Question: i have next custom cells:

When i fill my table i do this:
'''
UITapGestureRecognizer *singleTap = [[UITapGestureRecognizer alloc] initWithTarget:self action:@selector(tapDetected)];
singleTap.numberOfTapsRequired = 1;
cell.iboPopImage.userInteractionEnabled = YES;
[cell.iboPopImage addGestureRecognizer:singleTap];
'''
I add tap event to this little highlighted image.
And here is the function-event:
I want to pass cell index into it, so i could operate with a needed cell
'''
-(void)tapDetected:(NSInteger *)index
{
//Some code to do
}
'''
But it doesn't allow me to write it like so:
'''
UITapGestureRecognizer *singleTap = [[UITapGestureRecognizer alloc] initWithTarget:self action:@selector(tapDetected:indexPath.row)];
'''
How to fix it?
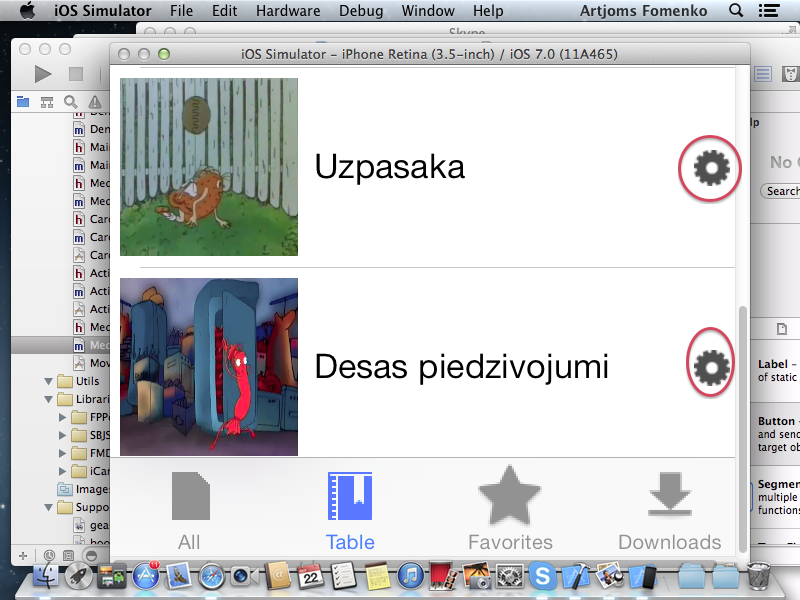
Answer: When using a gesture recognizer you don't get to choose the format of the action method that it will call, the method should be:
'''
- (void)tapDetected:(UITapGestureRecognizer *)sender
'''
you can then use 'sender' to get the view that was tapped on (and then maybe get its 'tag').
p.s. thats '@selector(tapDetected:)'